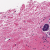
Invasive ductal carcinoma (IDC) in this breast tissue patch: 0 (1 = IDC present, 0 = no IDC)